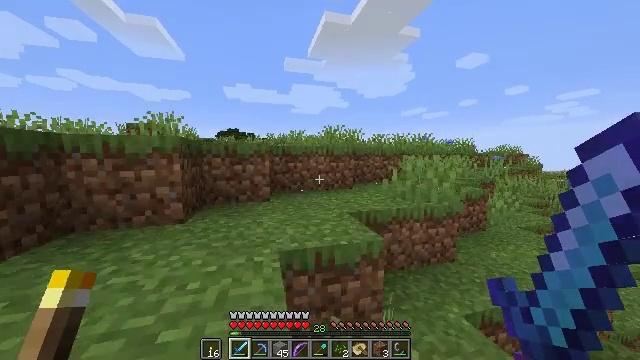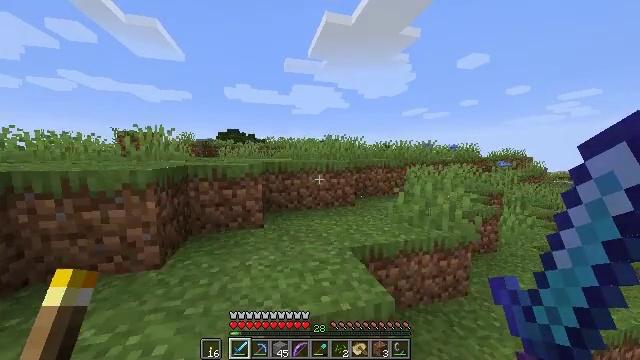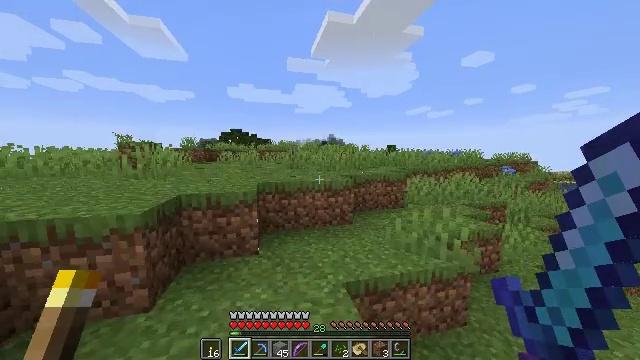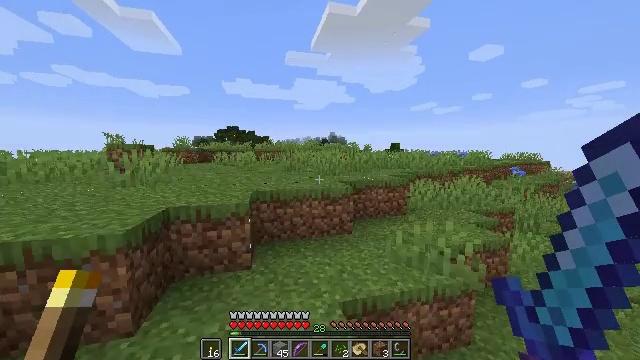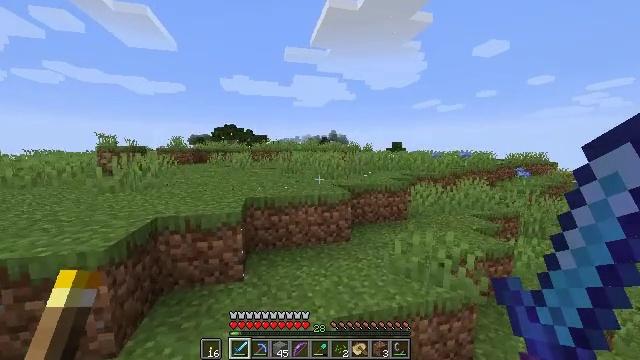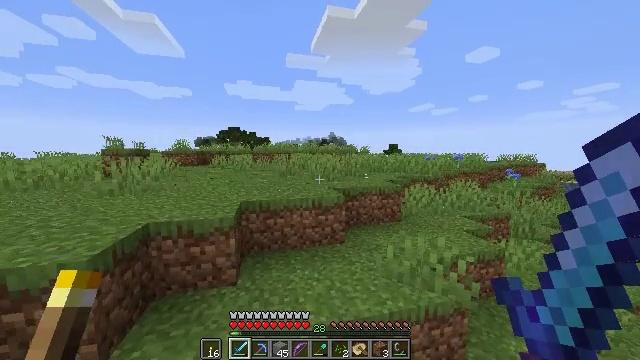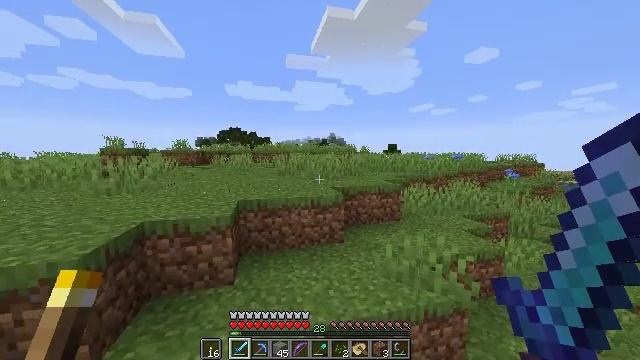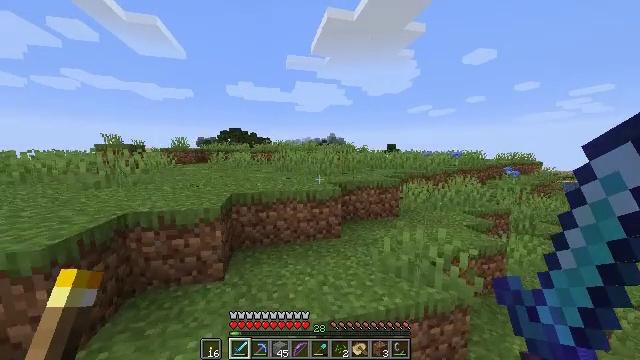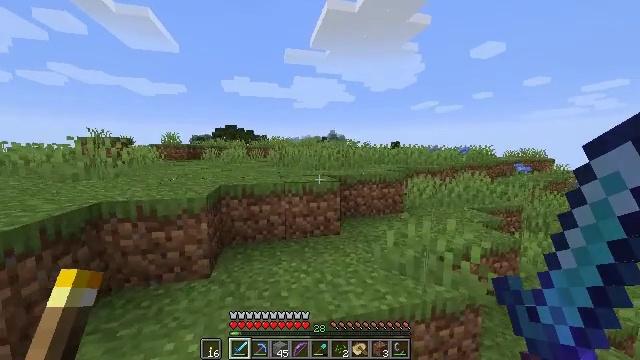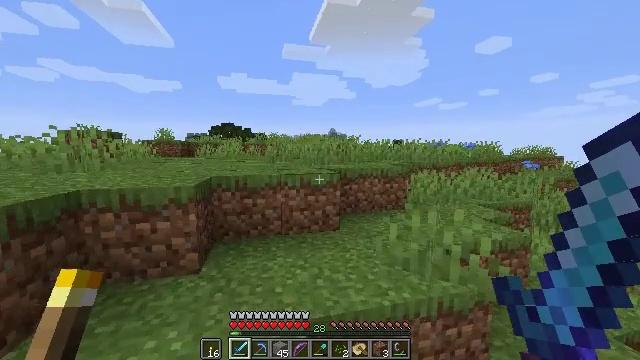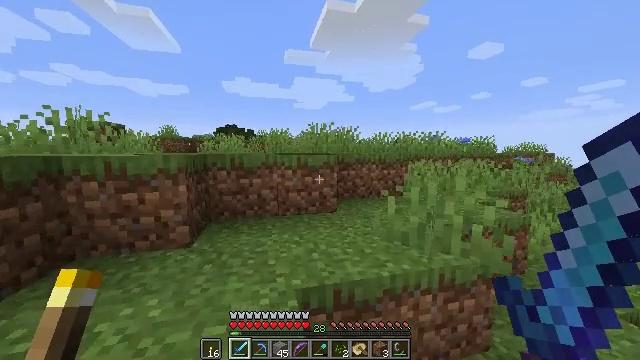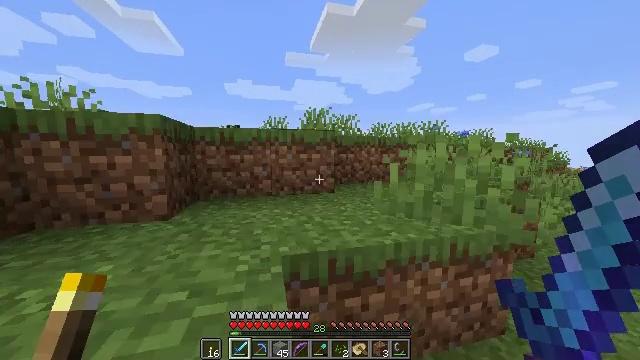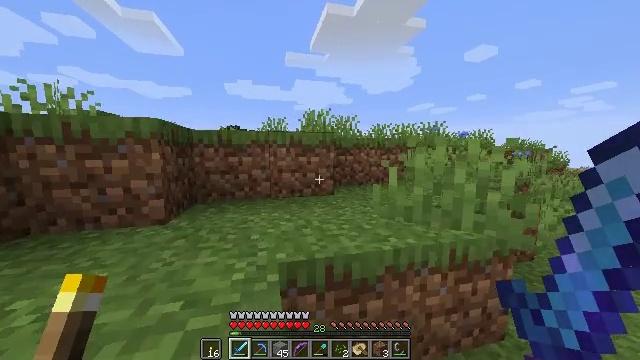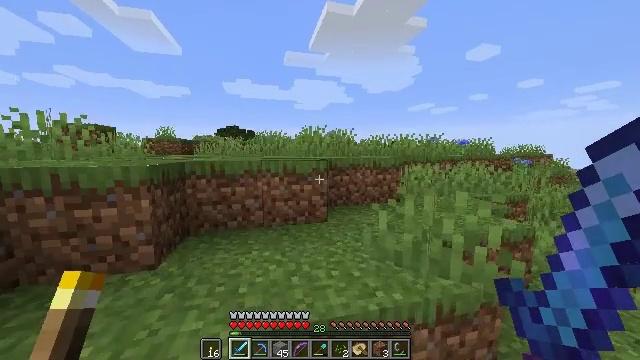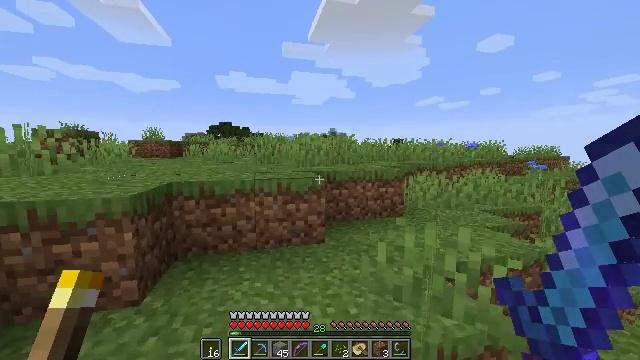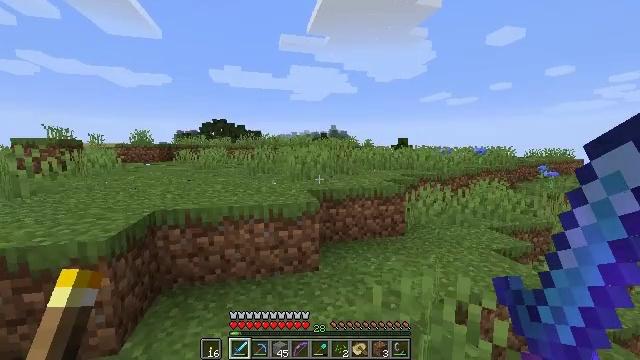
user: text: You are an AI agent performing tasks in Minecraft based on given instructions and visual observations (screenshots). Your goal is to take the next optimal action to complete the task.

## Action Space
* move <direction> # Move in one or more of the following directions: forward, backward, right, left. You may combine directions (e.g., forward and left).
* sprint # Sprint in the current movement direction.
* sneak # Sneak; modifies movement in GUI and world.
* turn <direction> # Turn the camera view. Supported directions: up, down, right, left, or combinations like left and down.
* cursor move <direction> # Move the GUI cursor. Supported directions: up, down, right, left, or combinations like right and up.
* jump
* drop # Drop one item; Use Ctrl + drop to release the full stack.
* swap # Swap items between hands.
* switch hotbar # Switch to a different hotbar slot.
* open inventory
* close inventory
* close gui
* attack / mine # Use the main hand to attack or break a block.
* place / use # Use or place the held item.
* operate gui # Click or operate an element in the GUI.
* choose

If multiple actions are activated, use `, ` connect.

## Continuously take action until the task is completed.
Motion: motion action
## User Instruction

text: Gather sand from the desert.
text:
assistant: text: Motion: move forward, sprint, jump
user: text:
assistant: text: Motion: move forward, sprint, jump
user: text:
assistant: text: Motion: move forward, sprint, jump
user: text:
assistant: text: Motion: move forward, sprint
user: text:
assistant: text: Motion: move forward, sprint
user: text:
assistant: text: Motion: move forward, sprint
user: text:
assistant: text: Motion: move forward, sprint
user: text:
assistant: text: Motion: move forward, sprint
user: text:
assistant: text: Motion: move forward, sprint, jump
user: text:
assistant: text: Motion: move forward, sprint, jump
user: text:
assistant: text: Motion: move forward, sprint, jump
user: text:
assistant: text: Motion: move forward, sprint, jump
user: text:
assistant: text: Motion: move forward, sprint, jump
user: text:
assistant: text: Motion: move forward, sprint, jump
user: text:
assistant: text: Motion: move forward, sprint, jump
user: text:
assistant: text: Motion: move forward, sprint
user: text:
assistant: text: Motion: move forward, sprint
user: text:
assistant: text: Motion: move forward, sprint
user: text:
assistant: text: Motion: move forward, sprint
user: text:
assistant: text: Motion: move forward, sprint, jump
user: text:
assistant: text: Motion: move forward, sprint, jump
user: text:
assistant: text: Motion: move forward, sprint, turn right, jump
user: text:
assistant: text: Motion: move forward, sprint, turn right, jump
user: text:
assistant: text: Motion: move forward, sprint, turn right, jump
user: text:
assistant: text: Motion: move forward, sprint, turn right, jump
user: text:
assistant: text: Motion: move forward and move right, sprint, turn right, jump
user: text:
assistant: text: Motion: move forward and move right, sprint
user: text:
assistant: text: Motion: move forward and move right, sprint
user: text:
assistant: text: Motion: move forward and move right, sprint
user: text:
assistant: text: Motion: move forward, sprint